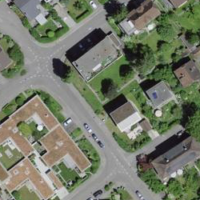
EUNIS habitat code: 54
Species observed at this site:
Campanula glomerata